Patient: sex F, age 31
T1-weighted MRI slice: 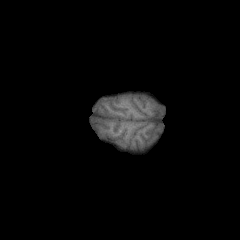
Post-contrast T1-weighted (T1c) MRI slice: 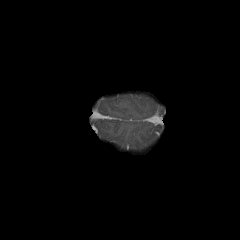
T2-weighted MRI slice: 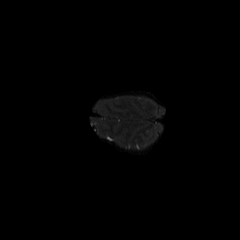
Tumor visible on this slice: no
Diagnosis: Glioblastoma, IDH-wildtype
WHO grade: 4